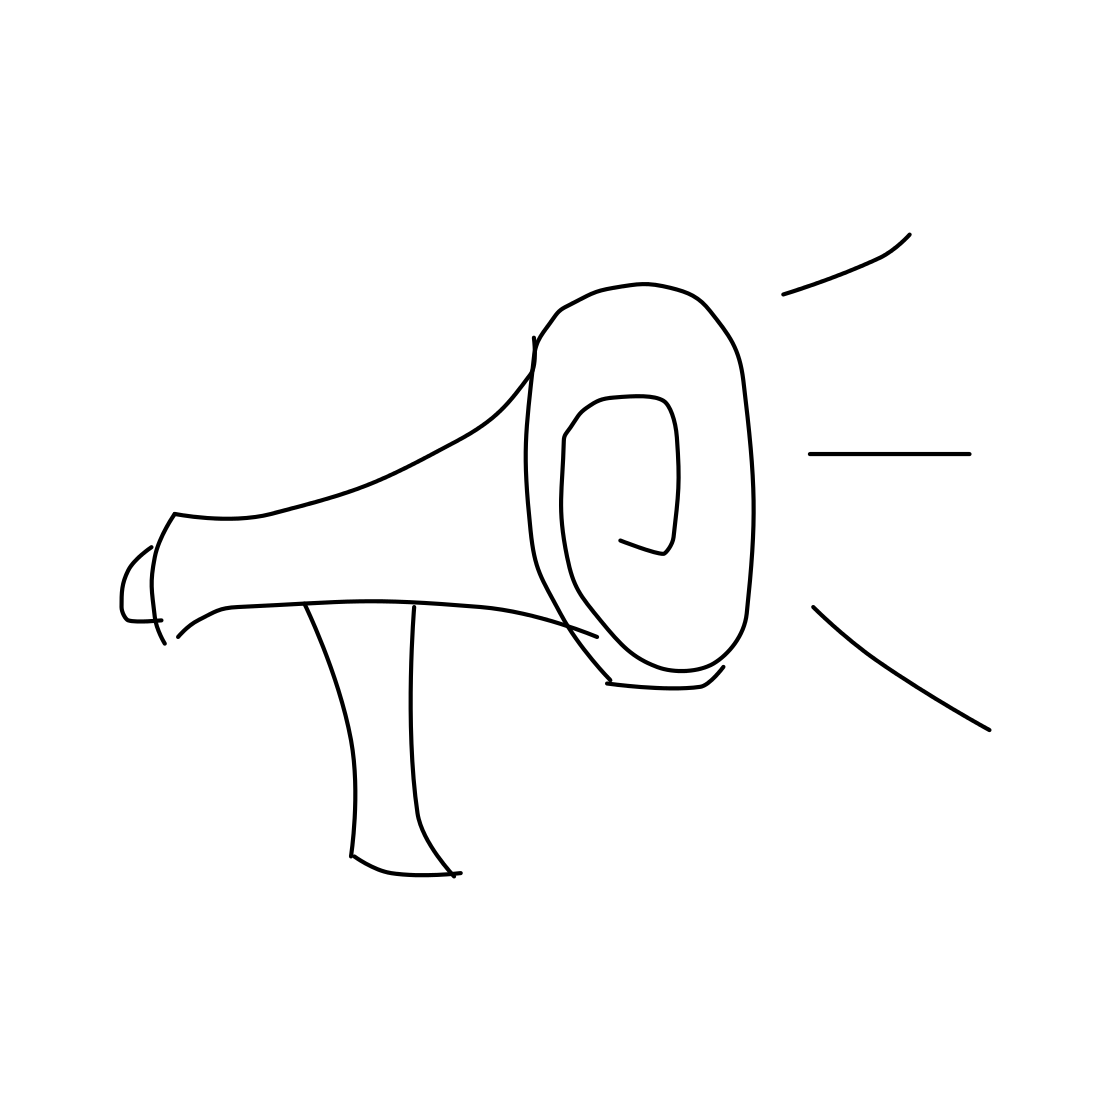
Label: megaphone